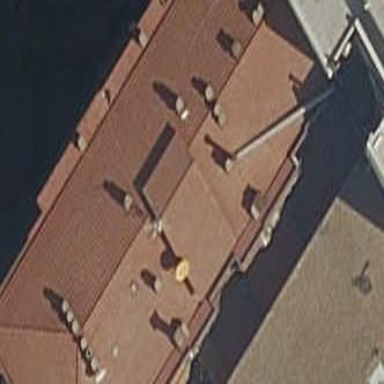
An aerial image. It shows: Hipped roof apartment building.